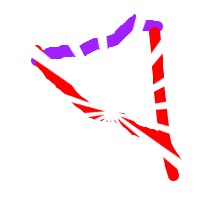
Shape: triangle